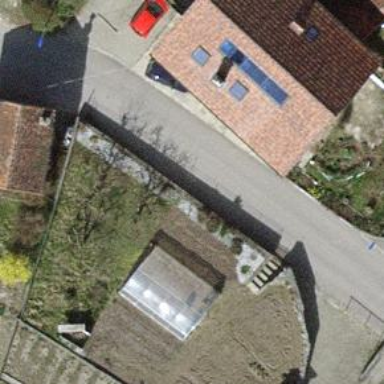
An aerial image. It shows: Simple house.